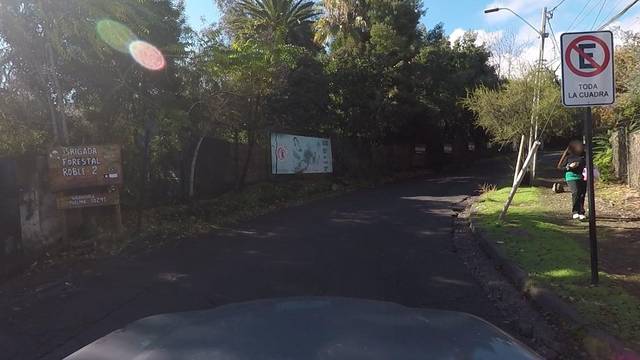
Region: Chile
Coordinates: -33.432, -70.523